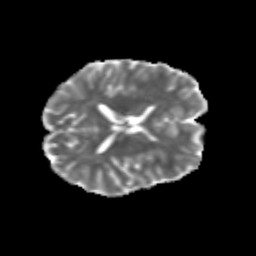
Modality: MD
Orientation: axial
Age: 29
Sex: male
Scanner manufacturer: siemens
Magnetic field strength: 3 T
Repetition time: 3.5 s
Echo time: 0.125 s